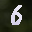
Label: 6